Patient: sex M, age 28
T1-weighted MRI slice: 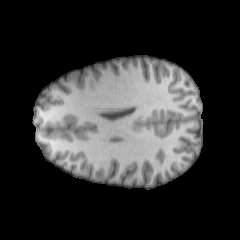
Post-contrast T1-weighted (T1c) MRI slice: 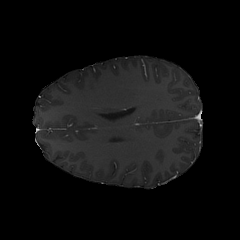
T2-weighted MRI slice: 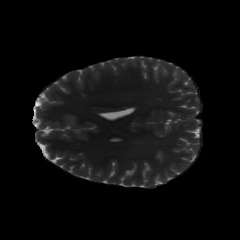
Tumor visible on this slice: no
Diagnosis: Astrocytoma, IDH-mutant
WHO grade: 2